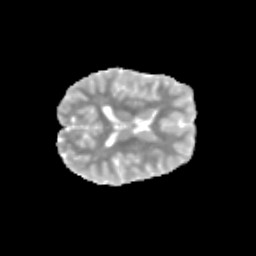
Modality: MD
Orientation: axial
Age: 12
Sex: female
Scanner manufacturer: siemens
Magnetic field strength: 3 T
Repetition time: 3.8 s
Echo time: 0.07 s